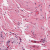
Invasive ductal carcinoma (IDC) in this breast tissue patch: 0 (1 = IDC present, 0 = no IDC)